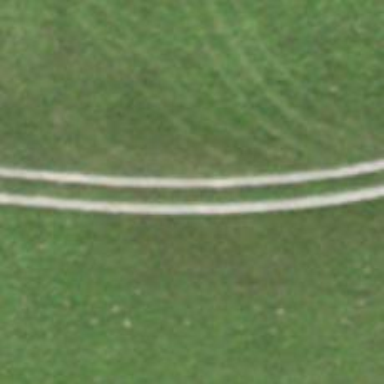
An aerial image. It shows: Unpaved track with grade3 track type.